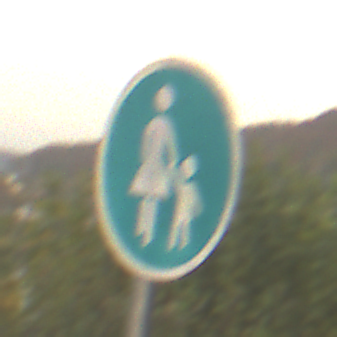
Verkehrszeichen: Gehweg
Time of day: SunriseSunset
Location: Outdoor (Nature)
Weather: PartlyCloudy
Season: NotSpecified
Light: Natural